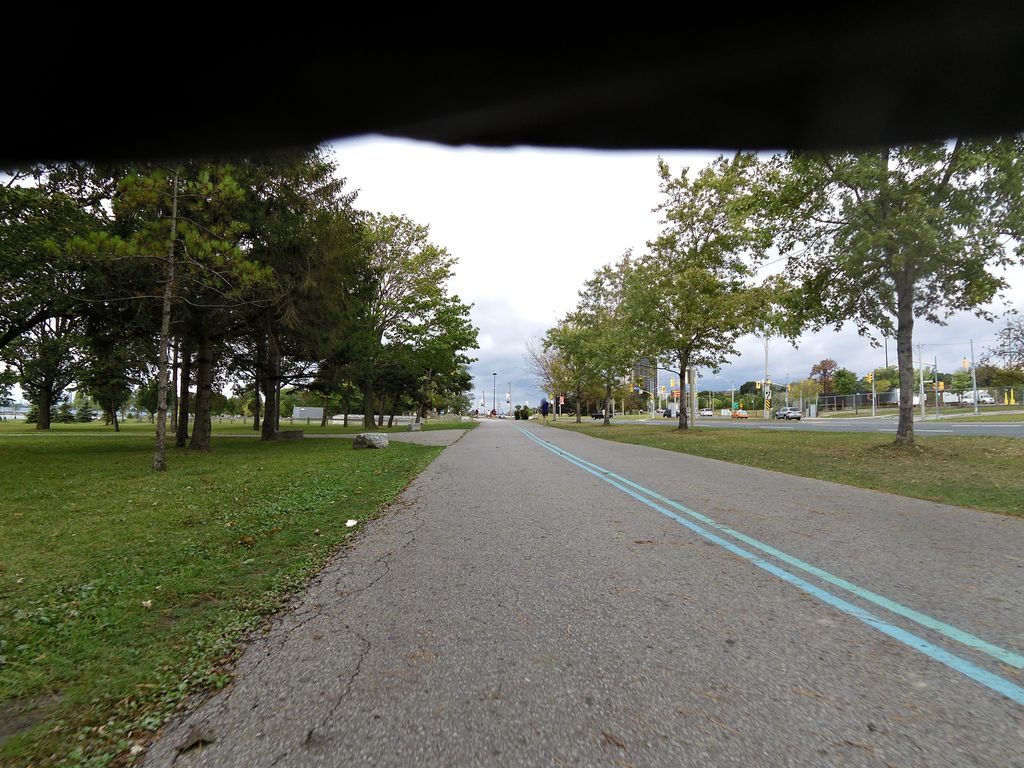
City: toronto